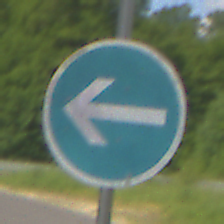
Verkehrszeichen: VorgeschriebeneFahrtrichtungHierLinks
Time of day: Midday
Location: Outdoor (RoadRail)
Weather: PartlyCloudy
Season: NotSpecified
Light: Natural